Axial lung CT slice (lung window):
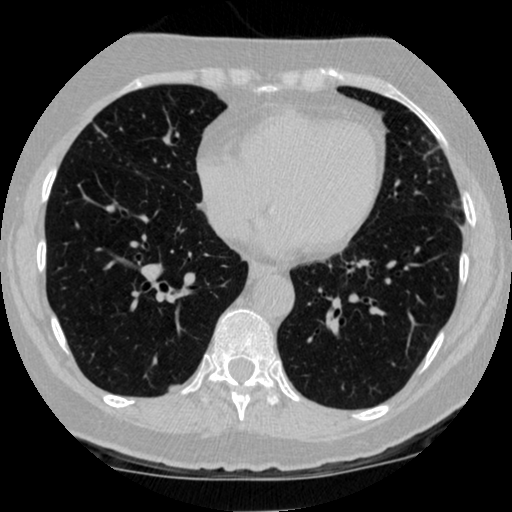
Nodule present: no